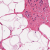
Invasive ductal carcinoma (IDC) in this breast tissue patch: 0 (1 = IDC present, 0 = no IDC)